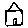
Label: house